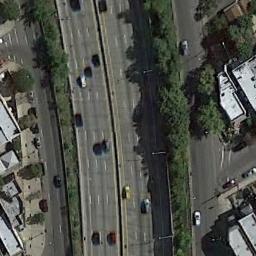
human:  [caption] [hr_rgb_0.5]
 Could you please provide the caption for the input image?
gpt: A freeway with a small bend and a small road go through the block and some cars are driving on the freeway .

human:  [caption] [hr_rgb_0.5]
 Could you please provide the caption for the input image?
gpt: The freeway is between the some trees and some houses .

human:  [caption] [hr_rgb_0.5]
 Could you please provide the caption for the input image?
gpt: There wasn't much traffic on the motorway .

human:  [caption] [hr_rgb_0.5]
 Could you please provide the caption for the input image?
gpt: There are many buildings and green plants on both sides of the freeway, And there are many cars on the freeway .

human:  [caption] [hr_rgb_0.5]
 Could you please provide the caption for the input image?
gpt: There are green belts along the freeway with some buildings around .